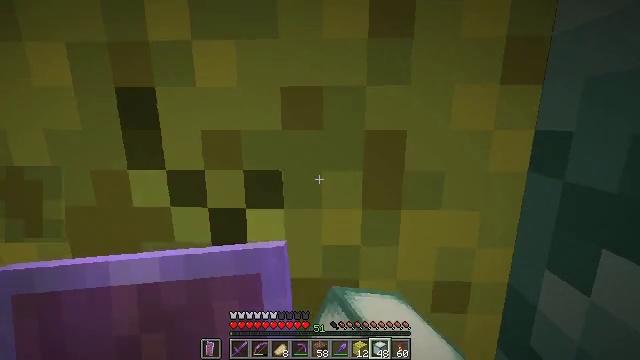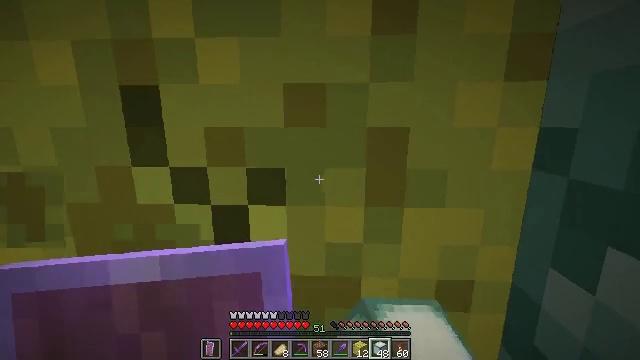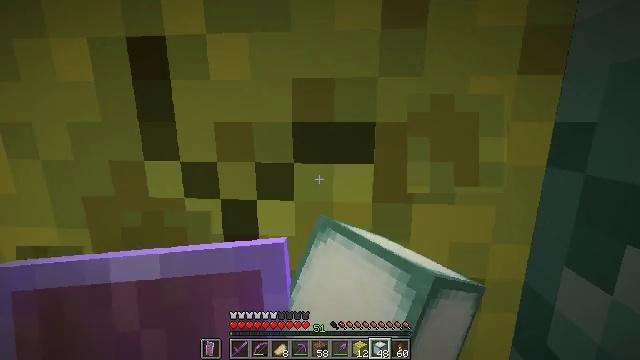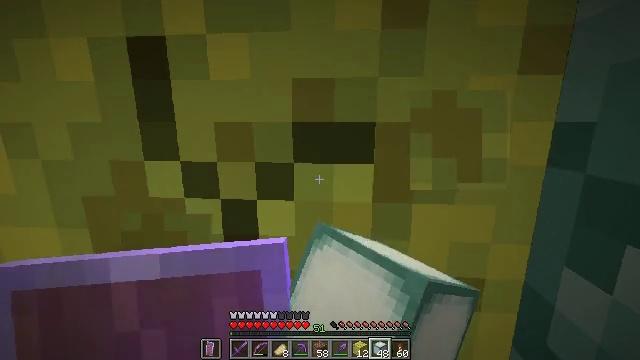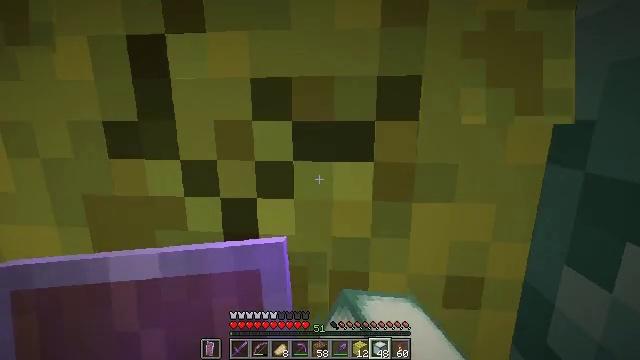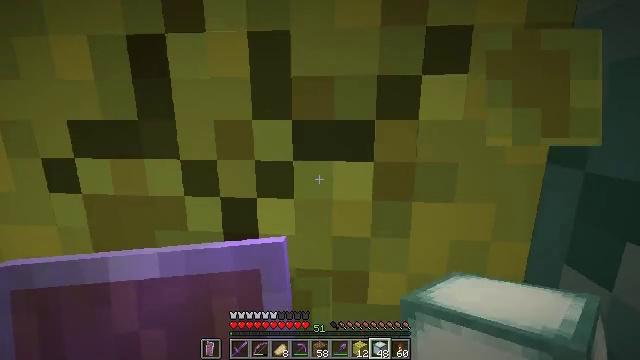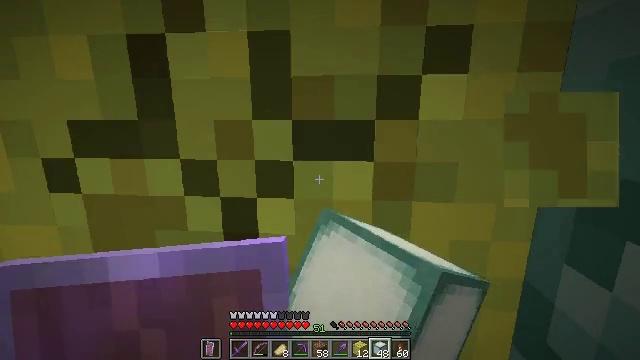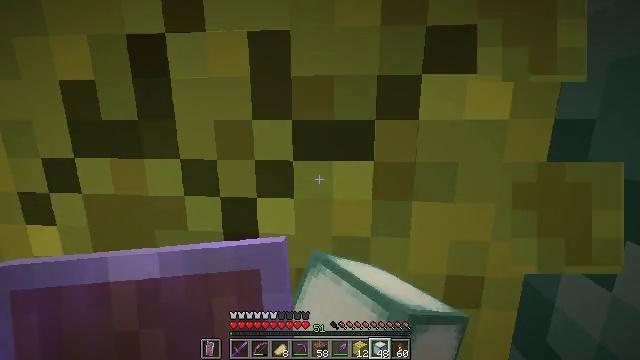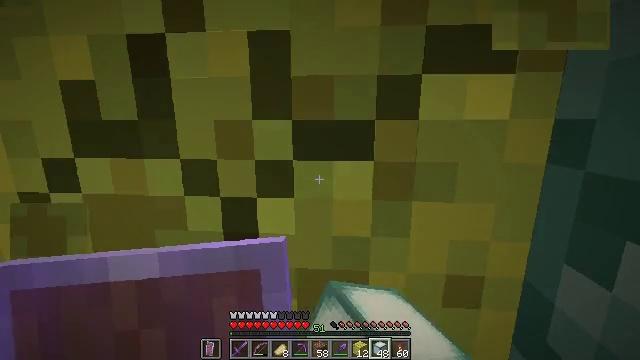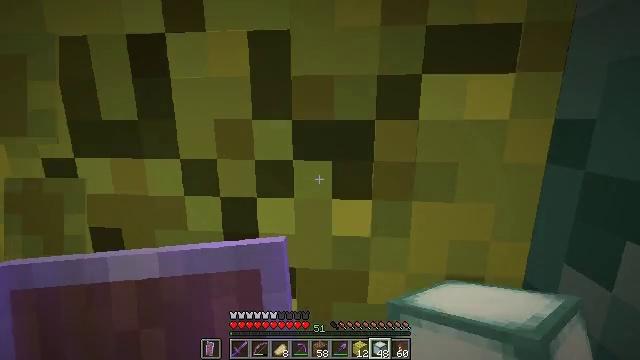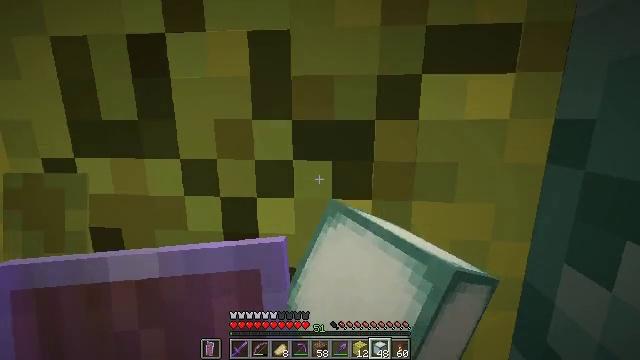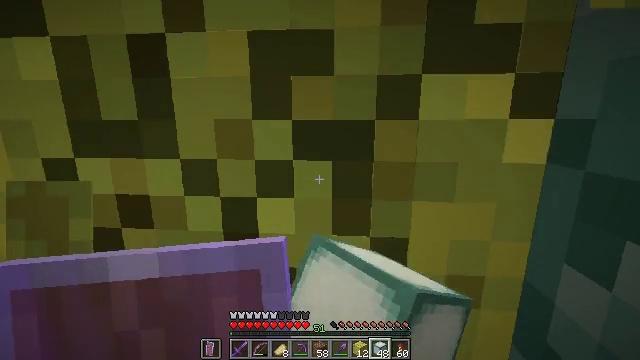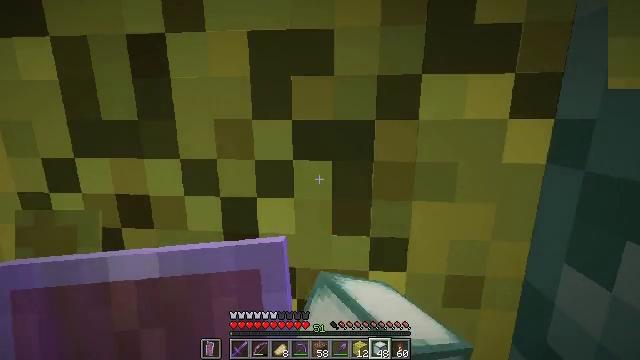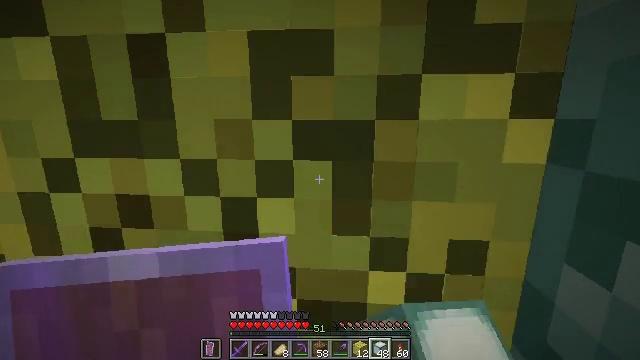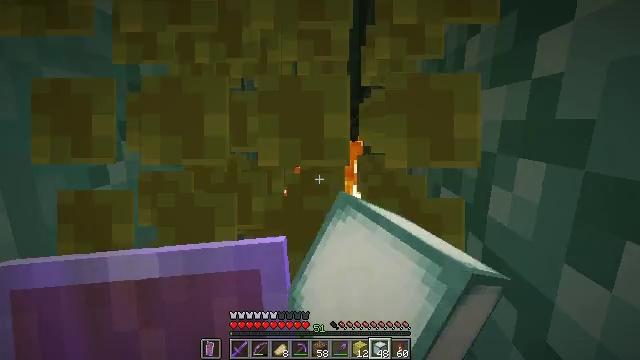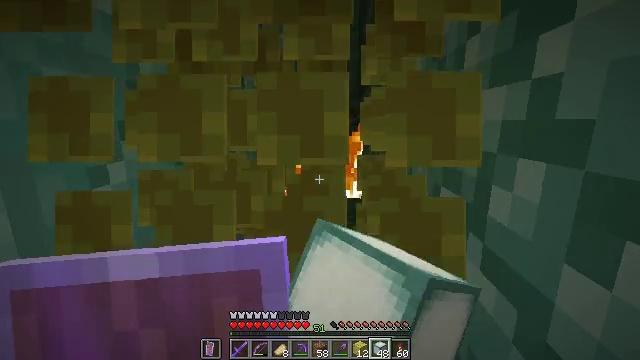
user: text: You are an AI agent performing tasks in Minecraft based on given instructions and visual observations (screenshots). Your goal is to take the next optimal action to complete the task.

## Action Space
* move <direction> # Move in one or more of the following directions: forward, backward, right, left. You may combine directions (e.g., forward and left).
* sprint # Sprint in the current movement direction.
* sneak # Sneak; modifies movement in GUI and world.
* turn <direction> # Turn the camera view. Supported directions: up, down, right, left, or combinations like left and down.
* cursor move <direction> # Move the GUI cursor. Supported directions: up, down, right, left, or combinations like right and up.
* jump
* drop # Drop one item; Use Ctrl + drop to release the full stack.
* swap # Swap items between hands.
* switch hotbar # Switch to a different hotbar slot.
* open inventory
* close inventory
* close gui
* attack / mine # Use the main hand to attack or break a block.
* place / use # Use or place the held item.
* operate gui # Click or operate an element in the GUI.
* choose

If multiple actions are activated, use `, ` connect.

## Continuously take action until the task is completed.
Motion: motion action
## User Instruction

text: Mine the wet sponge underwater.
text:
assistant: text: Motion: attack / mine
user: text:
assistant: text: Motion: turn left, attack / mine
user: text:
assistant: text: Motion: attack / mine
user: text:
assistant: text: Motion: attack / mine
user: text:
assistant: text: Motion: attack / mine
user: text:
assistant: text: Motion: attack / mine
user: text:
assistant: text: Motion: attack / mine
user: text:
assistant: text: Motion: attack / mine
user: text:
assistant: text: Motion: attack / mine
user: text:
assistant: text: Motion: attack / mine
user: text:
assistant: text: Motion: attack / mine
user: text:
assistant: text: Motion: attack / mine
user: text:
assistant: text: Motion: attack / mine
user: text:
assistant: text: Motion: attack / mine
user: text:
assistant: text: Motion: attack / mine
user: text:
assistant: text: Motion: attack / mine
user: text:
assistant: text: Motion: attack / mine
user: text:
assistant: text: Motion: no_op
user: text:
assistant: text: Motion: no_op